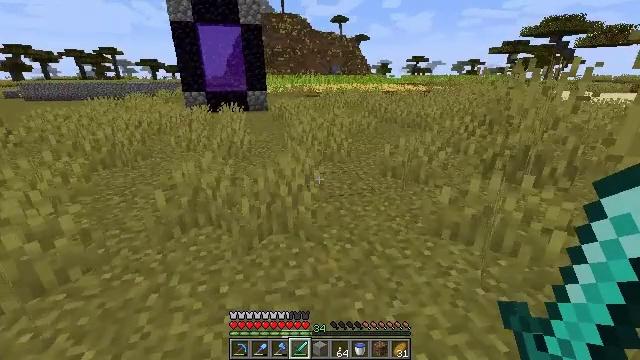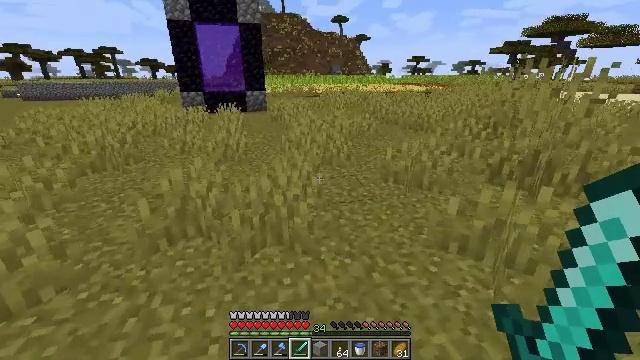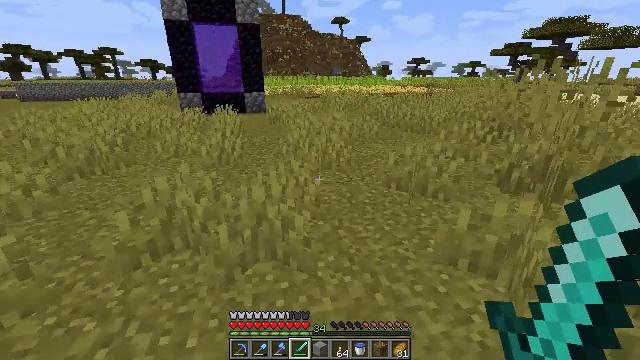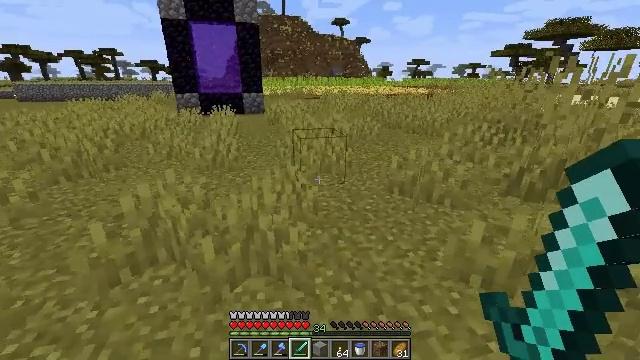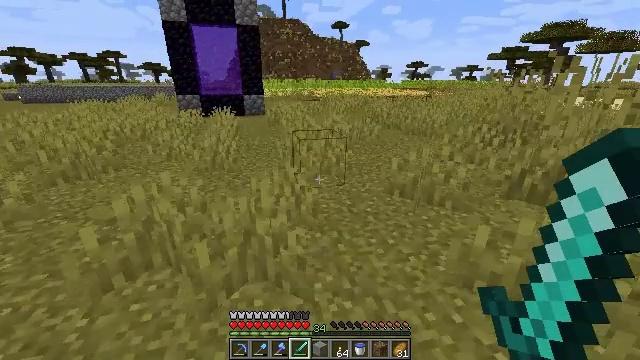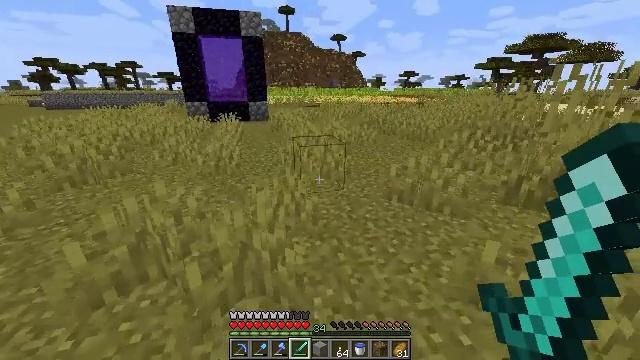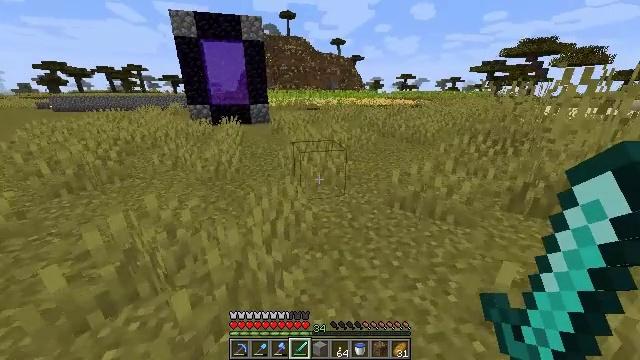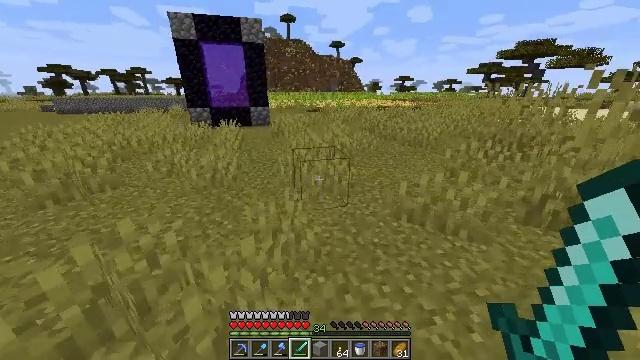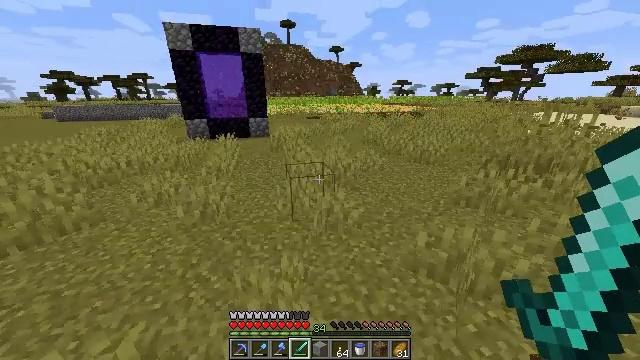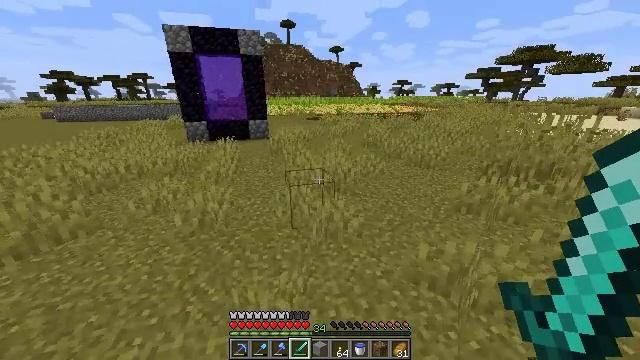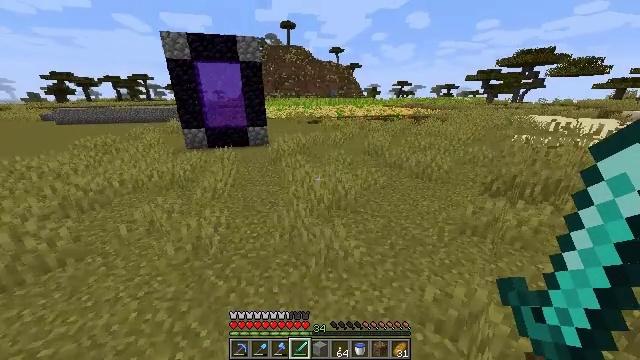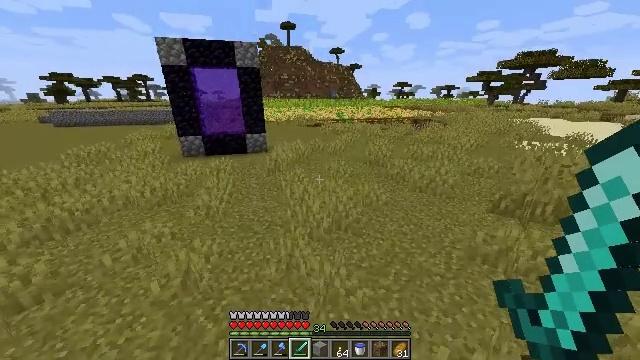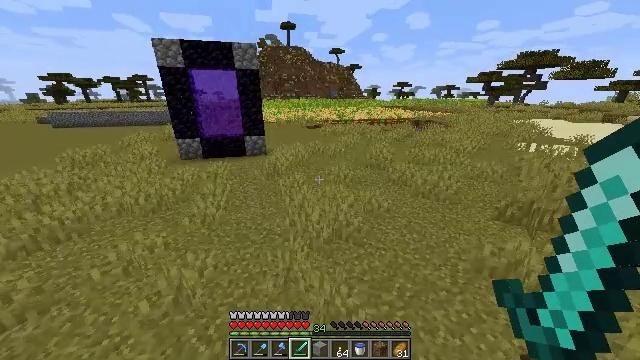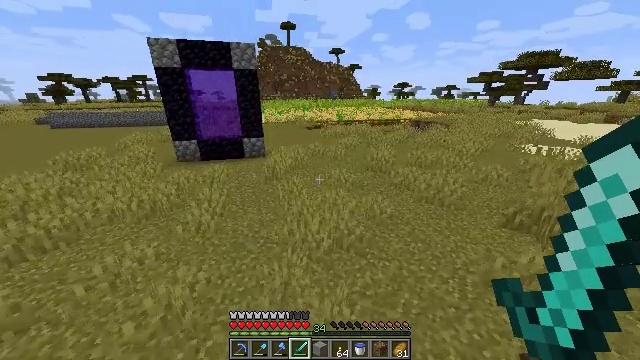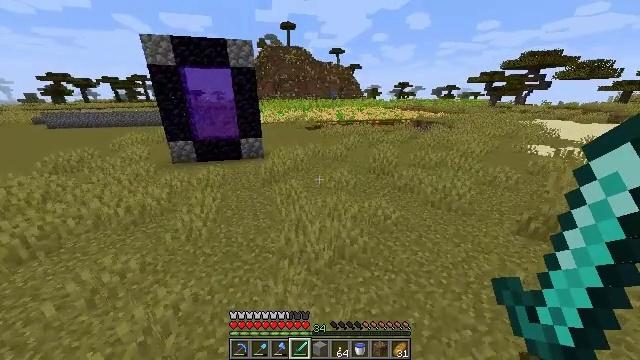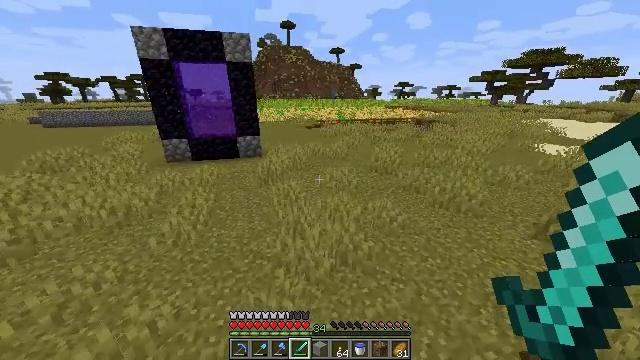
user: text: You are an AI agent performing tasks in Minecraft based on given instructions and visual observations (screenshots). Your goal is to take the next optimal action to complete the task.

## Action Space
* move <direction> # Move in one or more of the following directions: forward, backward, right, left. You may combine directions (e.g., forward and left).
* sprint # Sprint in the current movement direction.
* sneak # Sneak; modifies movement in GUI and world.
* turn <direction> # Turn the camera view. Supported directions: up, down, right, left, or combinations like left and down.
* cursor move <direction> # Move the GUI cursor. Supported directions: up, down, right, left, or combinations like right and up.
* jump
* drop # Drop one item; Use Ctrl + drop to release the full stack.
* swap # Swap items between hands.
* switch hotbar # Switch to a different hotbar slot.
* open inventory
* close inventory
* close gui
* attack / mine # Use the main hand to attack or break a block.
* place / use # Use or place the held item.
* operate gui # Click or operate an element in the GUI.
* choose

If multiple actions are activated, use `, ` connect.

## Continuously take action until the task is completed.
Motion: motion action
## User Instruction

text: Craft melon seeds with melon slices.
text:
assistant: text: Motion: move forward
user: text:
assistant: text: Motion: move forward
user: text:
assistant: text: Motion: move forward, sprint
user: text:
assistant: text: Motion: move forward, sprint
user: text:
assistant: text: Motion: move forward, sprint
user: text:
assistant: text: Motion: move forward, sprint
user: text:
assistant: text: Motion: move forward, sprint
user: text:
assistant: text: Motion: move forward, sprint, jump
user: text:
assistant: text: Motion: move forward, sprint, jump
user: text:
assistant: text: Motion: move forward, sprint, jump
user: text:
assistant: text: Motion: move forward, sprint, jump
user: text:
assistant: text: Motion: move forward, sprint, jump
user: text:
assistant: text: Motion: move forward, sprint, jump
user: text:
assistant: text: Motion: move forward, sprint, jump
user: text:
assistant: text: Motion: move forward, sprint, jump
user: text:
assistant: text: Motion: move forward, sprint, jump
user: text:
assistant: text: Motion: move forward, sprint, jump
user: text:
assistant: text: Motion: move forward, sprint, jump
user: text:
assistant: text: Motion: move forward, sprint, jump
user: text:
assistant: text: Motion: move forward, sprint, jump
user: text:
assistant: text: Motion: move forward, sprint, jump
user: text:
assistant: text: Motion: move forward, sprint, turn left, jump
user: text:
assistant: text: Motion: move forward, sprint, turn left, jump
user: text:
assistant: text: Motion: move forward, sprint, jump
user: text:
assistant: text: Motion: move forward, sprint, jump
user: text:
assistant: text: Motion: move forward, sprint, jump
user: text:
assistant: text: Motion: move forward, sprint, jump
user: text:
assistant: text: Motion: move forward, sprint, jump
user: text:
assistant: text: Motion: move forward, sprint, jump
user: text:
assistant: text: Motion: move forward, sprint, jump